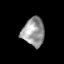
Tissue: skin
Cell type: Epithelial cells
Senescence score: 0.2818
Nuclear area (px): 623
Mean DAPI intensity: 152.459